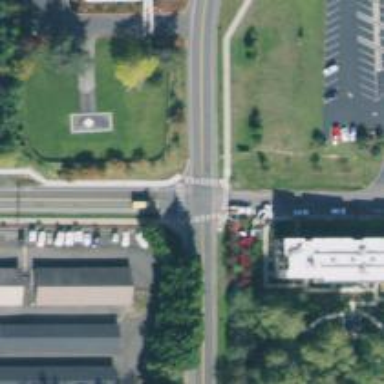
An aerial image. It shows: Uncontrolled crossing with paired line markings.